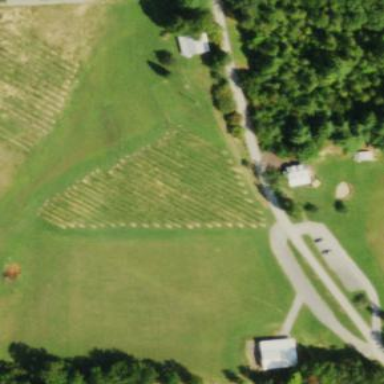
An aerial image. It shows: Beautiful vineyard used for winemaking purposes. It is also spot for wine tourism known as winery.